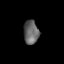
Tissue: lung
Cell type: Others
Senescence score: 0.1973
Nuclear area (px): 355
Mean DAPI intensity: 99.983